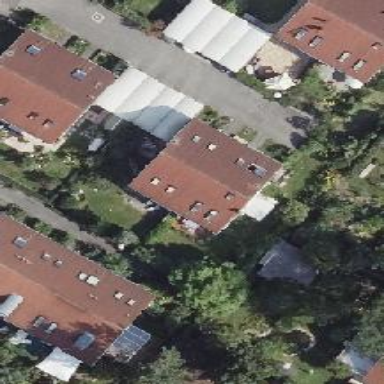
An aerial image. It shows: Semi-detached house with gabled roof.